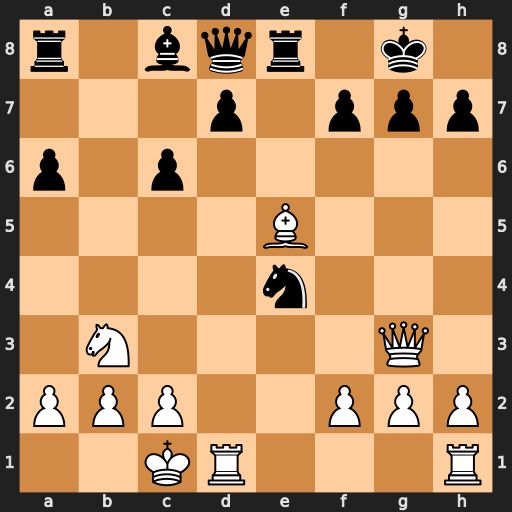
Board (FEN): r1bqr1k1/3p1ppp/p1p5/4B3/4n3/1N4Q1/PPP2PPP/2KR3R
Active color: w
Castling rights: -
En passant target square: -
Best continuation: Qxg7#